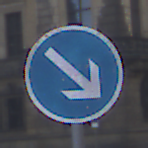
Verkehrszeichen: VorgeschriebeneVorbeifahrtRechts
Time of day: MorningAfternoon
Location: Outdoor (Urban)
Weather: PartlyCloudy
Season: NotSpecified
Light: Natural